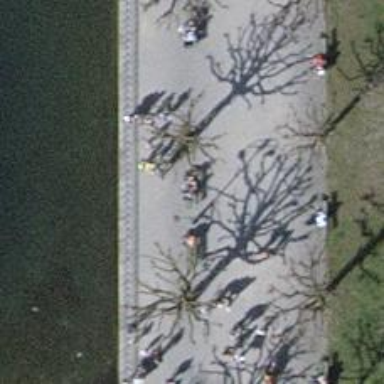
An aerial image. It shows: Bench.